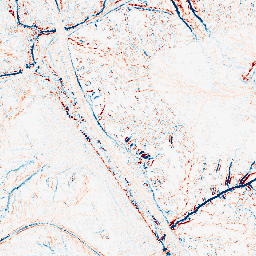
Category: edge_preserving
Decomposition family: median
Decomposition parameters: size: 5
Upsampling method: bspline
Upsampling parameters: scale: 4
Upsampling scale: 4